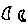
Label: moon